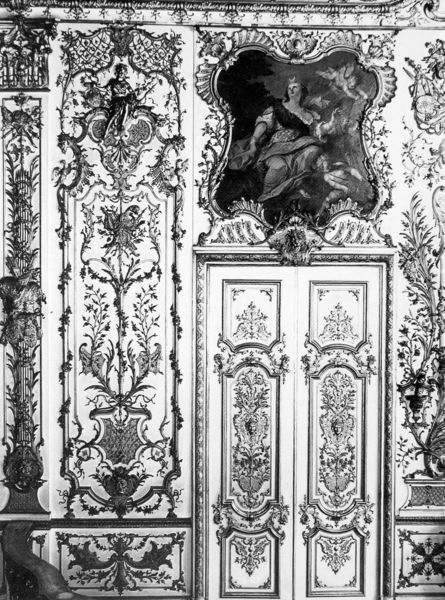
Titel: Paradeschlafzimmer
Künstler: Francois d.Ä. Cuvilliés
Standort: München
Institution: Residenz
Schlagwörter: flügel, gemälde, weiß, ausschnitt, blume, blumen, elegant, frau, grau, holz, raum, schmuck, schwarz, säule, tür, zeichnung, blüten, gebäude, schloss, malerei, muster, ornament, teppich, alt, wand, barock, falten, mensch, rahmen, sockel, bild, portrait, türbogen, felder, strauch, vögel, zweige, figur, gewand, gold, interieur, reich, adel, pflanzen, krone, rokoko, umrandung, engel, engelchen, putto, ranken, schärpe, relief, rahmung, türen, türe, rand, saal, dekoration, tapete, symmetrie, dekor, floral, ornamente, verzierung, wandgemälde, türrahmen, flügeltür, stuck, türflügel, abbild, halle, foto, fotografie, eingang, blumenmuster, medaillon, palast, schwarzweiß, scherpe, flur, allegorie, flora, göttin, intarsien, girlanden, ornamental, portal, musterung, voluten, antik, teufel, greif, herrscherin, kassettentür, lilien, vegetabil, borde, putten, bemalung, aufnahme, diana, vertäfelung, groteske, wachsen, verziehrung, wandvertäfelung, bil, doppeltür, supraporte, rocaille, einteilung, wandverkleidung, wandbemalung, metapher, innenausstattung, tapeten, bildfelder, horror vacui, drolerien, bandelwerk, wandgestaltung, fliegeng, florale motive, roquaille, schleissheim, herrscherbild, schnitzarbeiten, fleur, 1600, ornment, blildnis, tür sopraporte